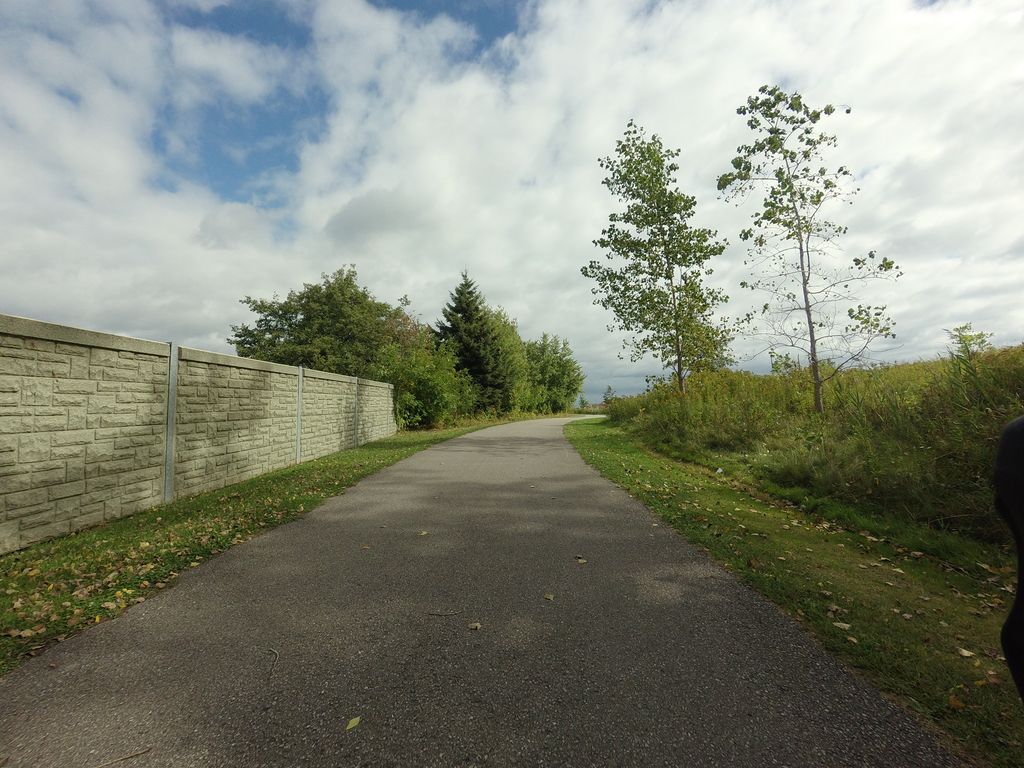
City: toronto